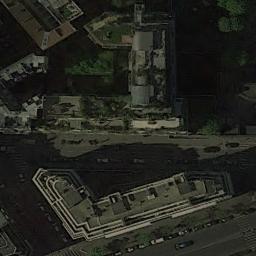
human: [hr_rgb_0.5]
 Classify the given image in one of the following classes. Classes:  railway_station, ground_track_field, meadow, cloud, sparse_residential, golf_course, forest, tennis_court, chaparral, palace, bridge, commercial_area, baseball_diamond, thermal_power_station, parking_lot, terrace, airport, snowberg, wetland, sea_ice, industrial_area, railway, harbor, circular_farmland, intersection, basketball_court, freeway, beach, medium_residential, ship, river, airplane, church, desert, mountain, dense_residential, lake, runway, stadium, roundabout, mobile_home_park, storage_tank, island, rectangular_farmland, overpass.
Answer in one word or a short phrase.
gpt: commercial_area